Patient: sex M, age 64
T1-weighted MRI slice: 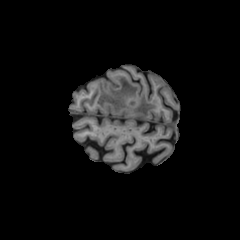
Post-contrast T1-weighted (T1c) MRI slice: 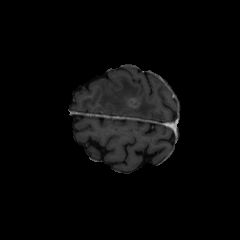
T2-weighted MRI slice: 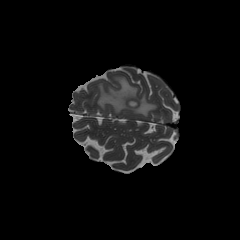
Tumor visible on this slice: yes
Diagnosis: Glioblastoma, IDH-wildtype
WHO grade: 4